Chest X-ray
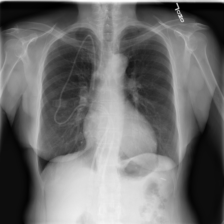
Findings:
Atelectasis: negative
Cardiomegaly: negative
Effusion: negative
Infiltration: negative
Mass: negative
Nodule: negative
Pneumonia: negative
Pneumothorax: negative
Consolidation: negative
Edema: negative
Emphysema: negative
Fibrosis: negative
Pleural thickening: negative
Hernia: negative